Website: ulta-beauty
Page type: delivery-shipping
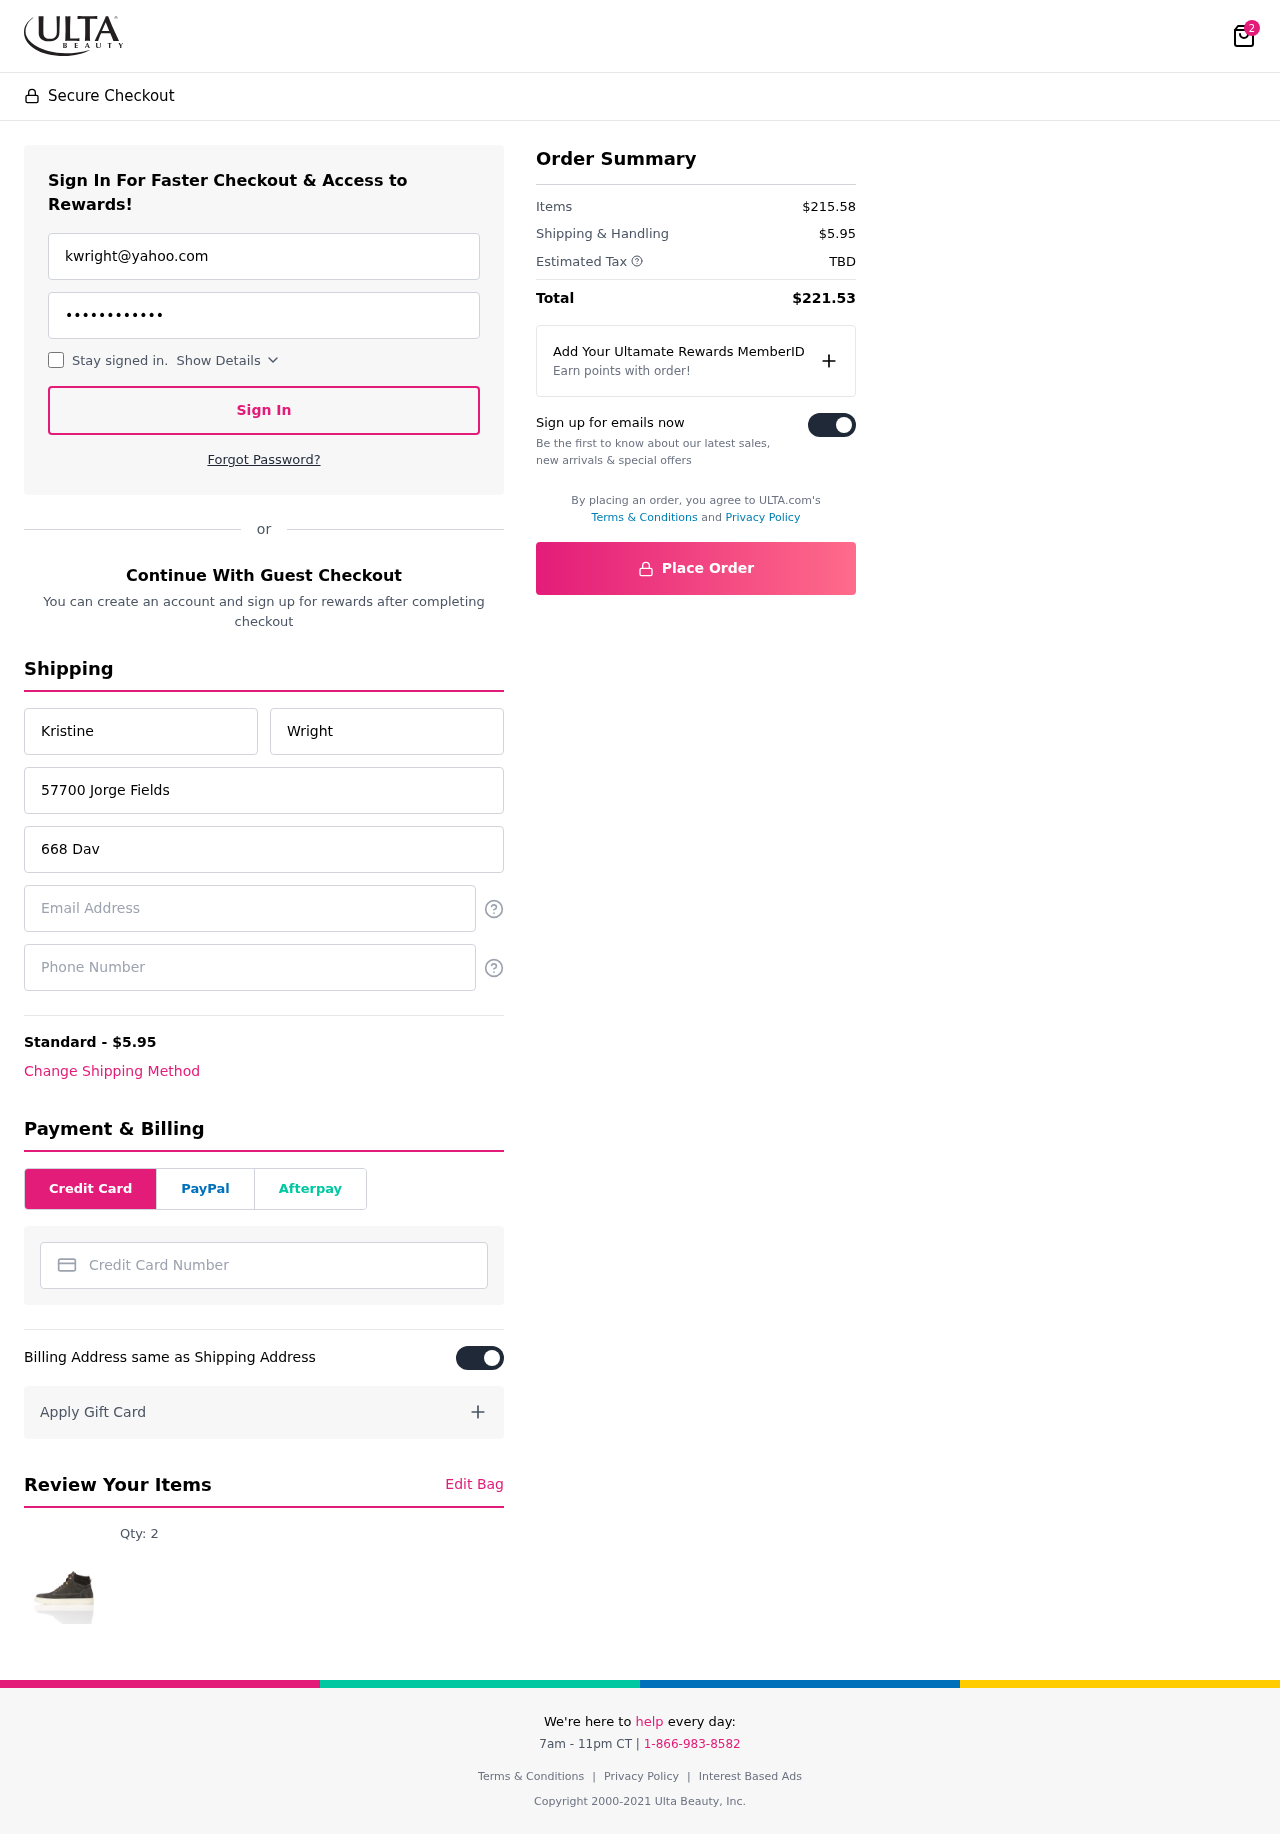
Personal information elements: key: PII_CARD_NUMBER
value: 2400 6269 1211 8357
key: PII_EMAIL
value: kwright@yahoo.com
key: PII_EMAIL2
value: kwright@yahoo.com
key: PII_FIRSTNAME
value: Kristine
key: PII_LASTNAME
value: Wright
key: PII_PHONE
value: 9737414340
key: PII_STREET
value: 57700 Jorge Fields
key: PII_STREET2
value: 668 David Pines
Product elements: key: PRODUCT1_QUANTITY
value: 2
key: PRODUCT1
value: Qty: 2
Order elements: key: ORDER_NUM_ITEMS
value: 2
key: ORDER_SHIPPING_COST
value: $5.95
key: ORDER_SUBTOTAL
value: $215.58
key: ORDER_TAX
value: TBD
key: ORDER_TOTAL
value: $221.53